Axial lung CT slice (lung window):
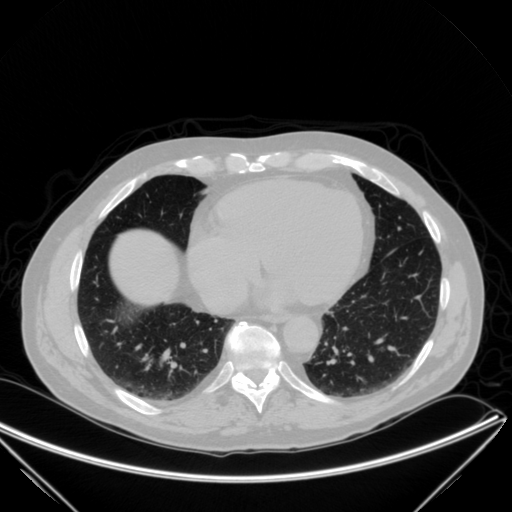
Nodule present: no